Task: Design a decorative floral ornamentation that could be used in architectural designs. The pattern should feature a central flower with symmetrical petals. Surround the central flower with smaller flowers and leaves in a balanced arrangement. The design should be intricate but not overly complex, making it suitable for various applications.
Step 1452:
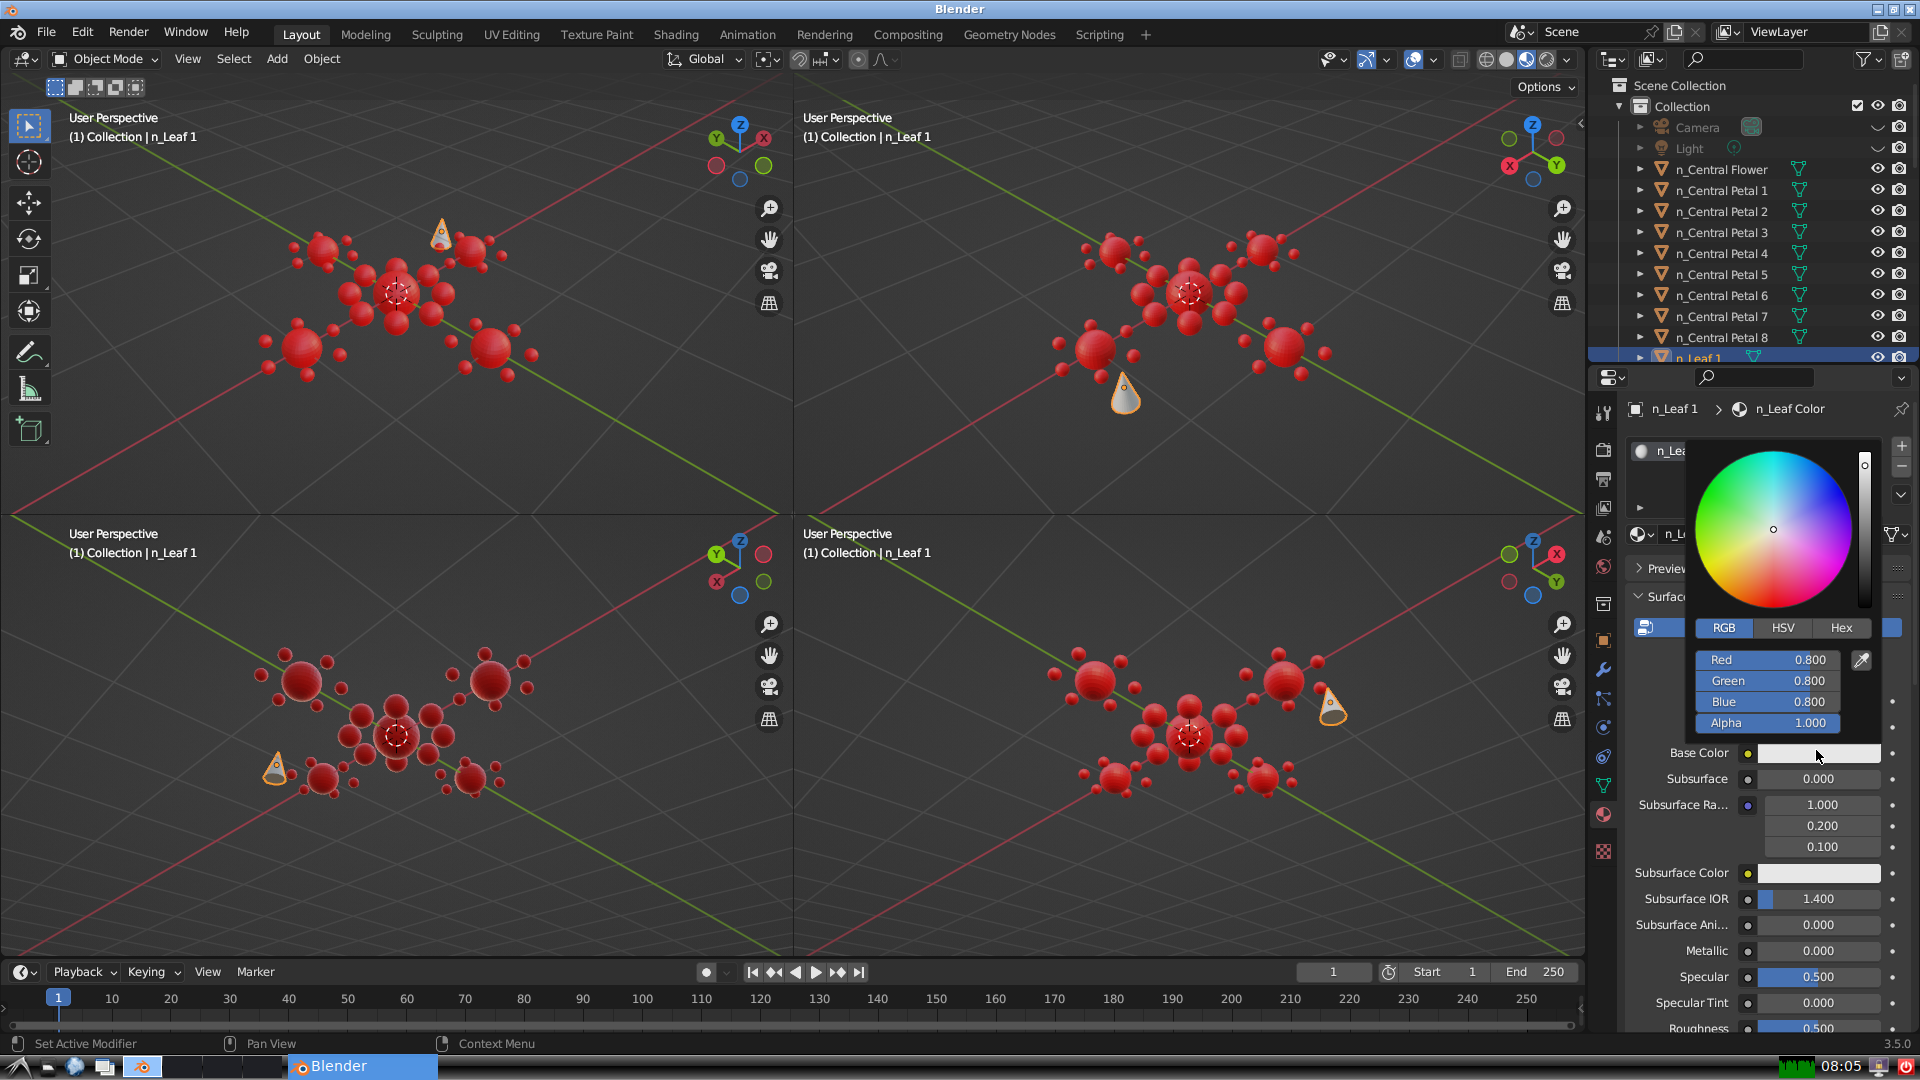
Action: {"mouse_move": [1725, 625]}